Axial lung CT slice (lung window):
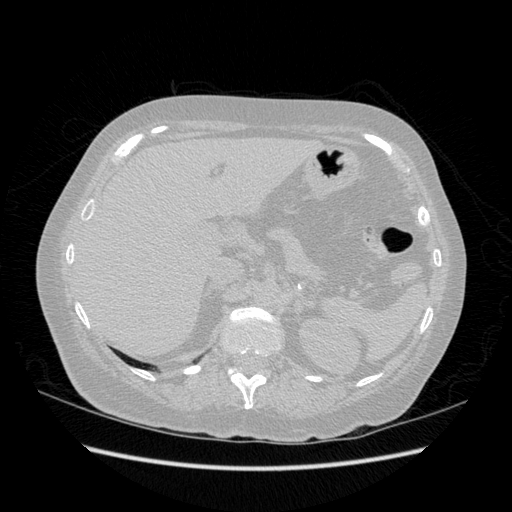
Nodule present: no